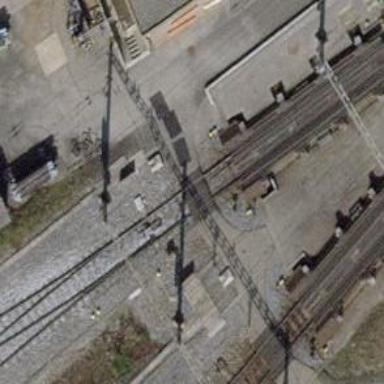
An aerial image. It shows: Railway switch.